Question: I've got a Customer Spinner with images inside of it. Right now everything is working as intented except for two small things:
1. The Spinner is not showing except for a small thin line.
2. The Spinner Items gray border extends a bit.
I've added screenshots of these problems below:

What I want is:
1. Instead of the small thin line above, I want an empty CheckBox-image like the one below it.
2. At the right of the images of the Spinner items is a gray part, this should be removed.
I know both of these problems are in the xml files, but I'm kinda new to Android and I'm always a bit confused with which layout_widht/height to use when.
Here are the xml files:
activity_main.xml:
'''
<LinearLayout xmlns:android="http://schemas.android.com/apk/res/android"
xmlns:tools="http://schemas.android.com/tools"
android:layout_width="fill_parent"
android:layout_height="fill_parent"
android:paddingBottom="@dimen/activity_vertical_margin"
android:paddingLeft="@dimen/activity_horizontal_margin"
android:paddingRight="@dimen/activity_horizontal_margin"
android:paddingTop="@dimen/activity_vertical_margin"
android:orientation="vertical"
tools:context="com.example.testproject.MainActivity$PlaceholderFragment" >
<Spinner
android:id="@+id/spCheckbox"
android:layout_width="fill_parent"
android:layout_height="wrap_content"
android:layout_marginBottom="15dp"
android:drawSelectorOnTop="true" />
<ImageButton
android:id="@+id/ibtnCheckbox"
android:layout_width="wrap_content"
android:layout_height="wrap_content"
android:layout_marginBottom="15dp"
android:contentDescription="@string/checkbox_content_description"
android:src="@drawable/checkbox_unchecked"
android:background="@drawable/transparent_background" />
</LinearLayout>
'''
spinner_item.xml:
'''
<?xml version="1.0" encoding="utf-8"?>
<RelativeLayout xmlns:android="http://schemas.android.com/apk/res/android"
android:layout_width="wrap_content"
android:layout_height="wrap_content">
<ImageView
android:id="@+id/cbImage"
android:layout_height="wrap_content"
android:layout_width="wrap_content"
android:background="@drawable/transparent_button_background" />
</RelativeLayout>
'''
(transparent_background.xml:)
'''
<?xml version="1.0" encoding="utf-8"?>
<selector xmlns:android="http://schemas.android.com/apk/res/android">
<item android:state_selected="true" android:drawable="@android:color/transparent" />
<item android:state_pressed="true" android:drawable="@android:color/transparent" />
<item android:drawable="@android:color/transparent" />
</selector>
'''
So.. Which layout_width / layout_height do I need to change to get the proper results?
Thanks in advance for the responses.
EDIT: I did some research and I started by replacing all fill_parent with match_parent (since it's the same and fill_parent is deprecated after API lvl. 8). For my problem it seems my activity_main layout should be match_parent to be fullscreen and the Spinner, Spinner Item's Layout and Spinner Item's ImageView should all be wrap_content.
Still, if I change it to that, both problems still remain the same. If anyone knows how to display the selected Image of the Spinner and how to remove the gray spacing of the Spinner item, let me know.
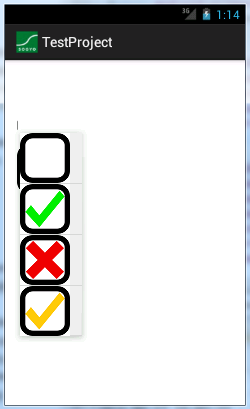
Answer: The problem of the thin line instead of the Spinner is solved.. It turns out when I was following a tutorial somewhere on the internet they added the line:
'''
spinner.getLayoutParams().width = 3;
'''
Removing this line, obviously, fixed the first problem.. >.> (No idea why they've added this in the first place too be honest, but now that it's gone I see my spinner as normal)
Now I just need to fix the second problem of the gray borders, but I'm sure I'll find a solution eventually..
<URL>